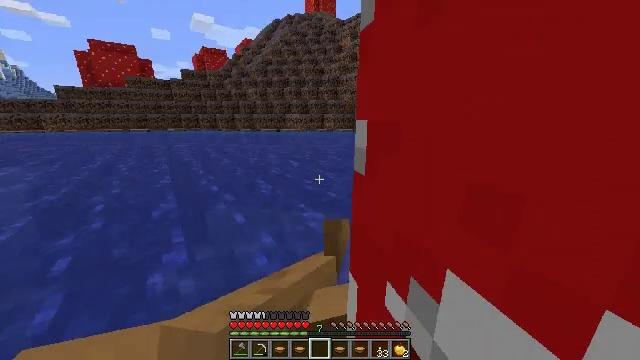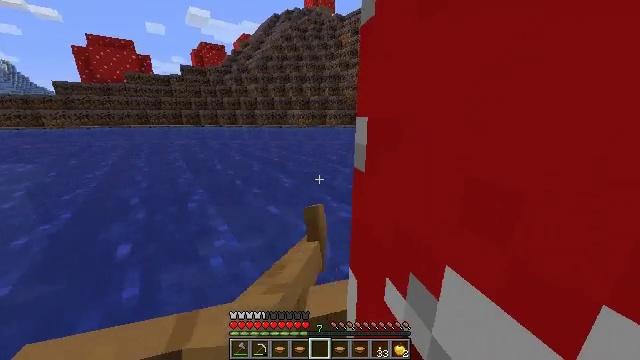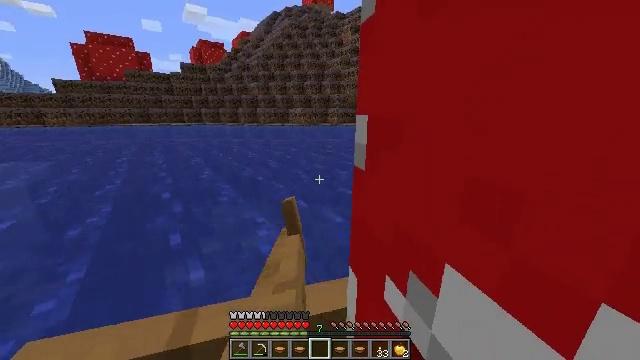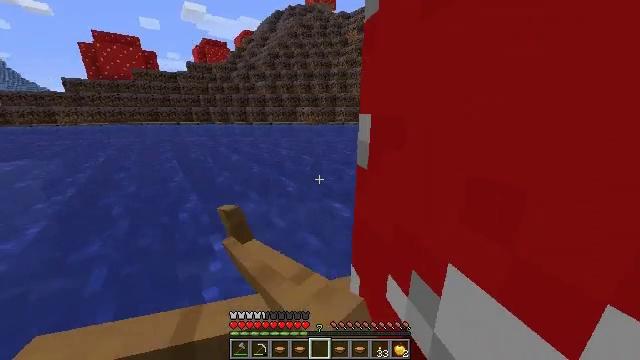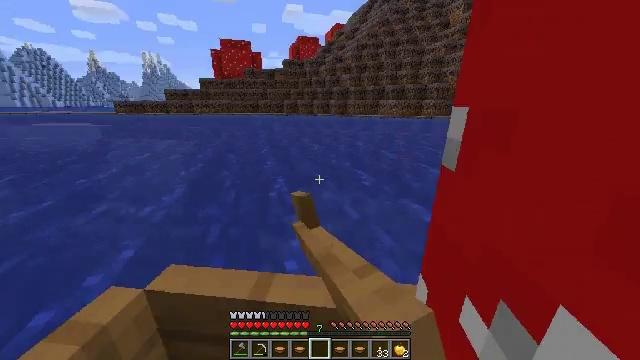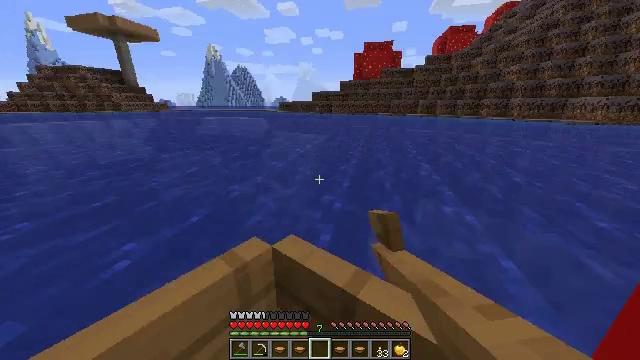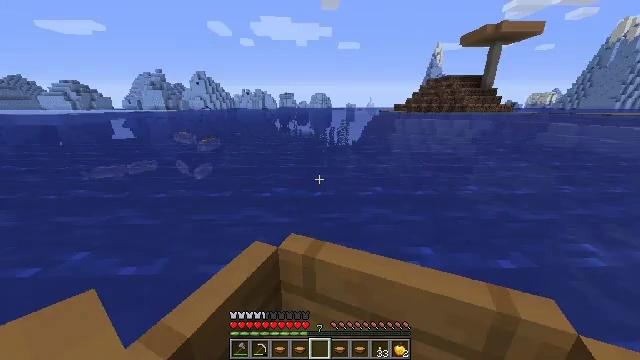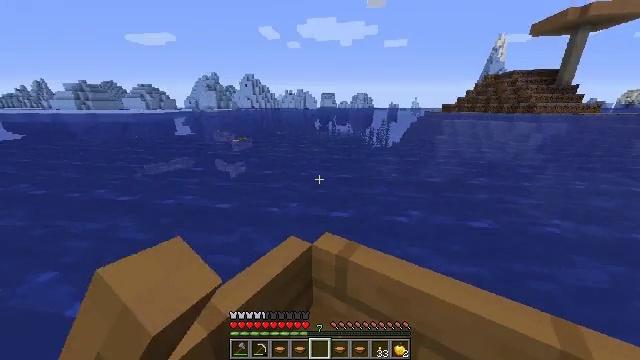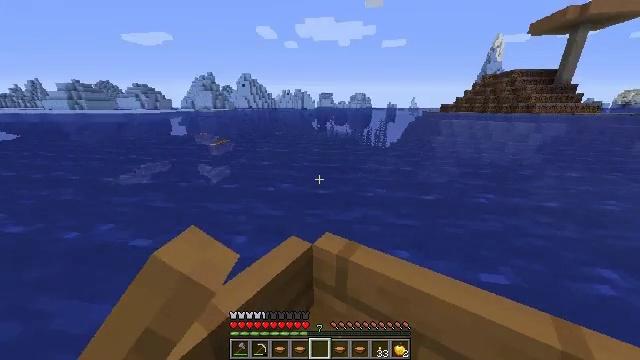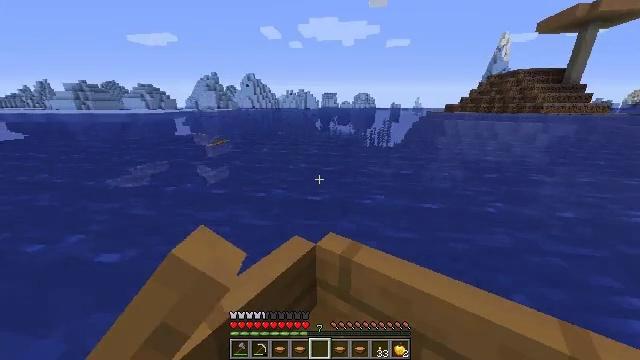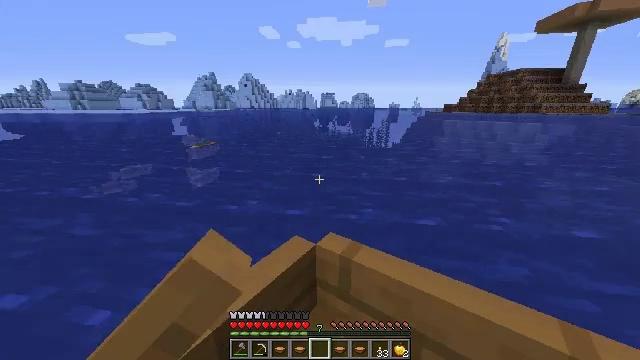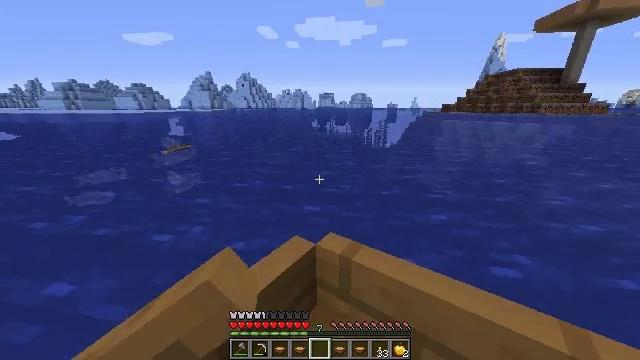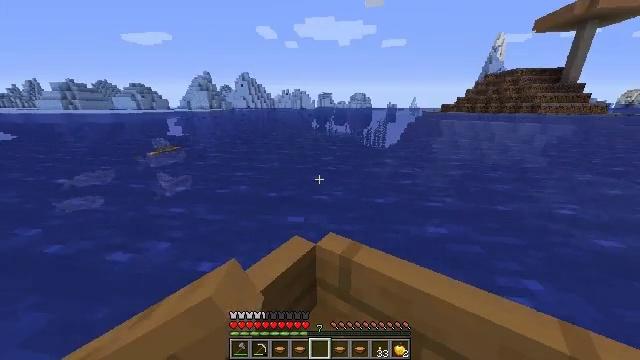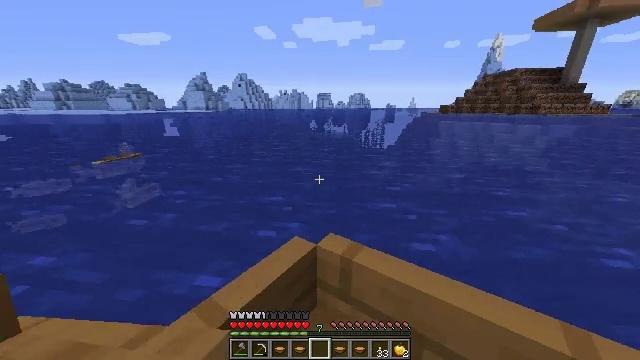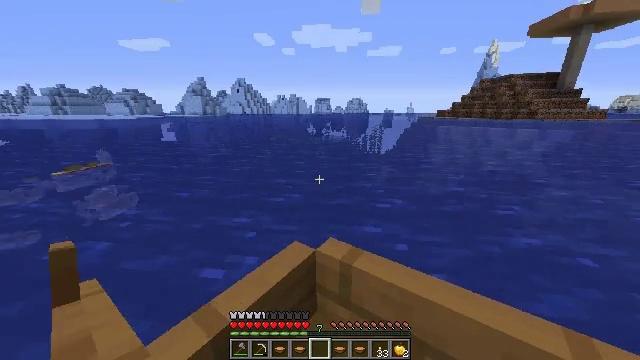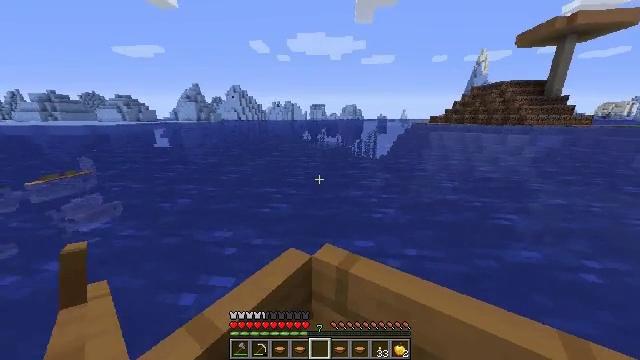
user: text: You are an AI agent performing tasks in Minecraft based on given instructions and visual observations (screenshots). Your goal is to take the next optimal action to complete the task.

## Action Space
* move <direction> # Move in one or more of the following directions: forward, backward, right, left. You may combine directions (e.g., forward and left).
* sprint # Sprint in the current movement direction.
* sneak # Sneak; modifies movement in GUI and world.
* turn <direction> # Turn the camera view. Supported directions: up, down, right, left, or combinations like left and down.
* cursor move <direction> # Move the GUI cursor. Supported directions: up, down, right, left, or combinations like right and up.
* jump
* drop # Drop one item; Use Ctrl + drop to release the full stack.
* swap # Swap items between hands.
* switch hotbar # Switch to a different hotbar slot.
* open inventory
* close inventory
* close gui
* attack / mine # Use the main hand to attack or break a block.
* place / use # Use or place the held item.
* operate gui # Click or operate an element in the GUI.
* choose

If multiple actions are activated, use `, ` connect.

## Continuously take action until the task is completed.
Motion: motion action
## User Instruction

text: Drop a mushroom stew.
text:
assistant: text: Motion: move forward, sprint, turn right
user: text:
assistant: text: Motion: move forward, sprint, turn right
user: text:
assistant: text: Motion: move forward, sprint
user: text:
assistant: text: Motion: move forward, sprint, turn left and down
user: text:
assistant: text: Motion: move forward, sprint, turn left
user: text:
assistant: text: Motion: move forward, sprint, turn left
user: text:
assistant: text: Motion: move forward, sprint, turn left
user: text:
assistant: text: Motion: move forward, sprint
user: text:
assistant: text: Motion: move forward, sprint, turn left
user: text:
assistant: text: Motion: move forward, sprint
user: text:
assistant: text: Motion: move forward, sprint
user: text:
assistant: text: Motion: move forward, sprint
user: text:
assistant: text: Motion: move forward, sprint
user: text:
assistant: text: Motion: move forward, sprint, turn up
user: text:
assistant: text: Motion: move forward, sprint, turn right and up
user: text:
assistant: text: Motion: move forward, sprint, turn right
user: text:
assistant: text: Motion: move forward, sprint, turn right and up
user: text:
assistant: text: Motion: move forward, sprint, turn right and up
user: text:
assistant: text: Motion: move forward, sprint, turn right and up
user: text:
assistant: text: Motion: move forward, sprint, turn right
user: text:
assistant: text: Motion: move forward, sprint
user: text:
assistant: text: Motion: move forward, sprint, turn right and up
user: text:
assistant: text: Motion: move forward, sprint, turn right and up
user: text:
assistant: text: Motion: move forward, sprint, turn right
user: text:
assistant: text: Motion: move forward, sprint
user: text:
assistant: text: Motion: move forward, sprint
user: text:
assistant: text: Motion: move forward and move right, sprint
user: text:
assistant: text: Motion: move forward and move right, sprint
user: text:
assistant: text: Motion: move forward and move right, sprint
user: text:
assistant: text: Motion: move forward and move right, sprint